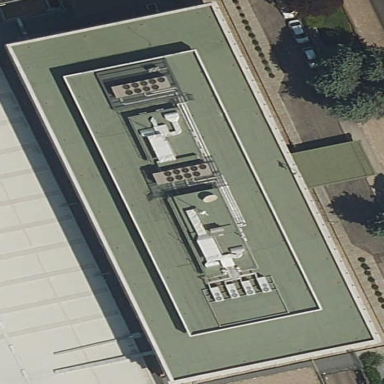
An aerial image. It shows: Government office building.